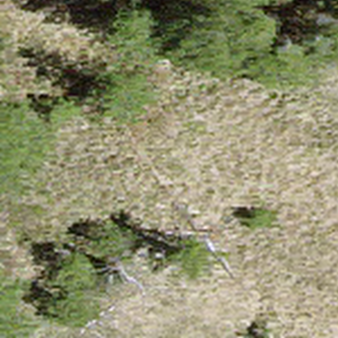
Label: other